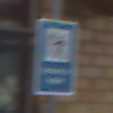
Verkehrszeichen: Verkehrshelfer
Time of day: MorningAfternoon
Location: Outdoor (Urban)
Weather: Overcast
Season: NotSpecified
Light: Natural